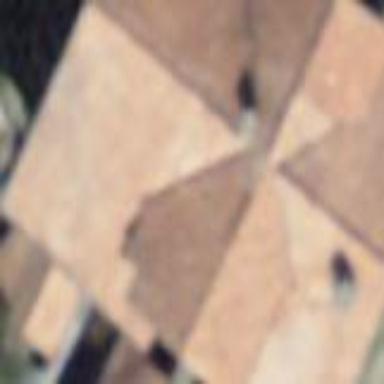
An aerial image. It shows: Residential building.